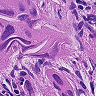
Metastatic tissue present: yes